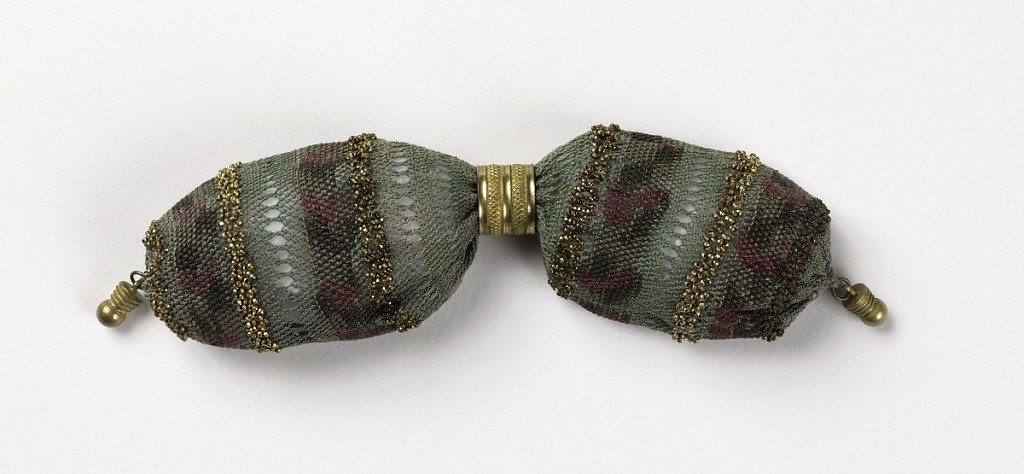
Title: Miser's purse
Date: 1800–1810
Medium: silk, gilt foil Technique: netting
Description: Crocheted in light green with floral bands of darker green and cerise silk, ornamented with bands of gold-colored beads. One gold ring controls opening, gold drops at each end.